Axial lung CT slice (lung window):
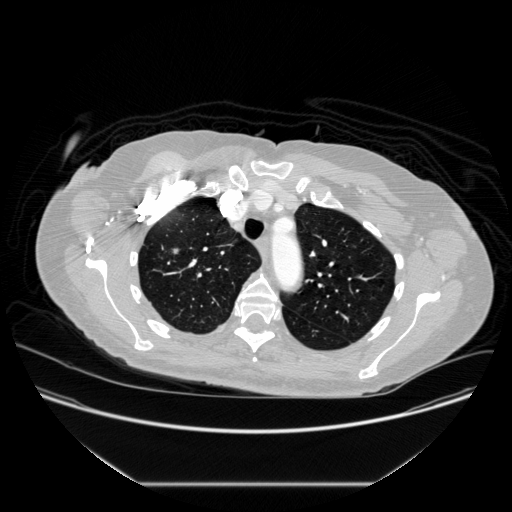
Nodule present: yes
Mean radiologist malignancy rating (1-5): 3